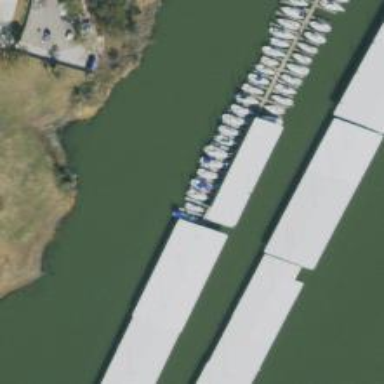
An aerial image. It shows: Building dedicated for boat storage.